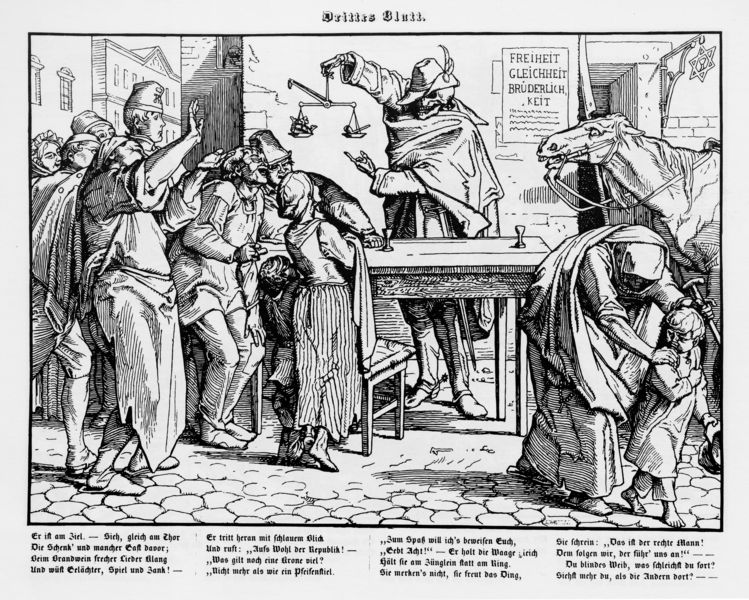
Titel: (III) Der Tod vor der Schenke, drittes Blatt von sechs Blättern aus dem Zyklus "Auch ein Totentanz aus dem Jahre 1848"
Künstler: Alfred Rethel
Standort: Aachen
Institution: Suermondt-Ludwig-Museum
Schlagwörter: feder, hand, mann, schatten, umhang, weiß, frauen, menschen, mädchen, stadt, fenster, frankreich, frau, glas, grau, hut, hüte, licht, männer, schwarz, strasse, strassenszene, stuhl, stühle, szene, tisch, tür, zeichnung, dach, gebäude, haus, tier, menge, versammlung, gericht, gläser, hose, mütze, richter, wand, alte, arme, geschichte, gesicht, mensch, rahmen, schädel, stein, steine, tod, tot, häuser, mantel, realismus, gewänder, kind, blatt, kinder, pferd, pferde, stock, szenerie, deutschland, zügel, schürze, holzschnitt, schrift, fassade, pflaster, schuhe, gewicht, schürzen, mauer, ziegel, grafik, graphik, schattierung, schattierungen, linien, spalten, markt, platz, figuren, karikatur, verkleidung, kopftuch, pfeife, inschrift, gestreift, türrahmen, junge, zeigen, tor, becher, lachen, barfuss, plaster, schild, verkäufer, waage, greis, knabe, lumpen, stern, druck, druckgraphik, schnitt, schwarz-weiss, hochdruck, stich, seite, humor, kopfsteinpflaster, pflasterstein, pflastersteine, revolution, satire, text, zeitung, demonstration, holzdruck, plakat, bäcker, dämon, buchdruck, fisch, gerechtigkeit, skelett, jäger, freiheit, ross, teufel, mittelalter, gedicht, halfter, marktplatz, kin, dürer, dresden, neugier, totenschädel, gaul, französische revolution, jakobiner, flugblatt, gewichte, brüderlichkeit, gleichheit, fratze, fratzen, anschlag, gerippe, justitia, davidstern, menschem, kamel, richten, michel, juden, zyklus, krücke, gelächter, betrug, mähre, totentanz, judenstern, türsturz, waagschale, wagschale, ungerechtigkeit, pflater, mauereck, rethel, abgben, aplakat, der teufel wiegt die seelen, drittes blatt, gestreifte hose, krüke, mauerecke, pflastersteib, pplakat, seelenkäufer, gleichberechtigung